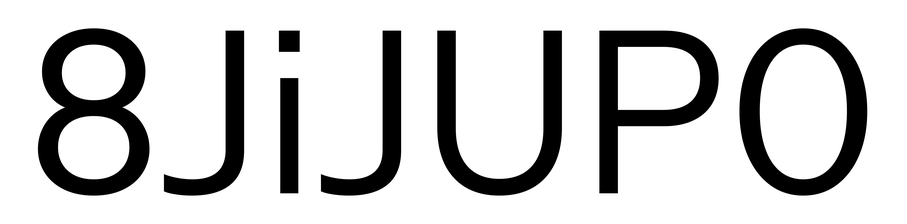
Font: InstrumentSans_Regular